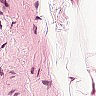
Metastatic tissue present: no